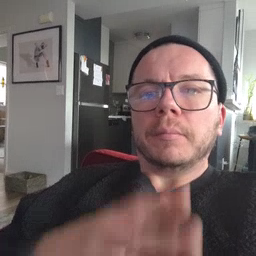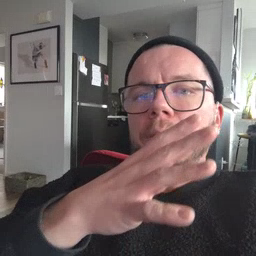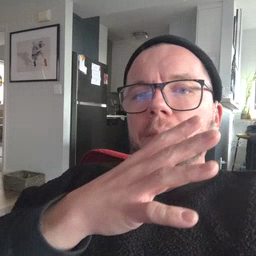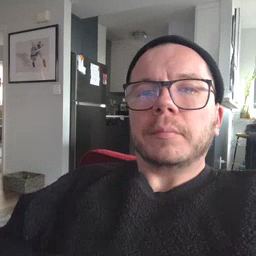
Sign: mom